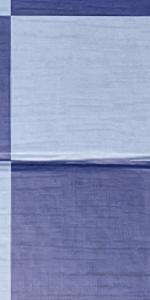
Label: Empty